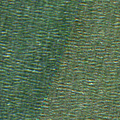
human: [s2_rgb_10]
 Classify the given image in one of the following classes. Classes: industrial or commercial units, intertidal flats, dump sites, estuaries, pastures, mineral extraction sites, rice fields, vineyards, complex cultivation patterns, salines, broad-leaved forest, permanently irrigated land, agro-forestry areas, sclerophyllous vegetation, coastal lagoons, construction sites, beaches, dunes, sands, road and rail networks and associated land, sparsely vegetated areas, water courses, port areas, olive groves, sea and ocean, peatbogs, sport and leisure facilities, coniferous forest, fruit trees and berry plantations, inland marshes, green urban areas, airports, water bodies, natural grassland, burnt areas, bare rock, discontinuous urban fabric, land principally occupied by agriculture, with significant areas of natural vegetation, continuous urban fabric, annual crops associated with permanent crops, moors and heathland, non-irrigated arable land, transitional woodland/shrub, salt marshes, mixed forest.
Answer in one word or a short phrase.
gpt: sea and ocean